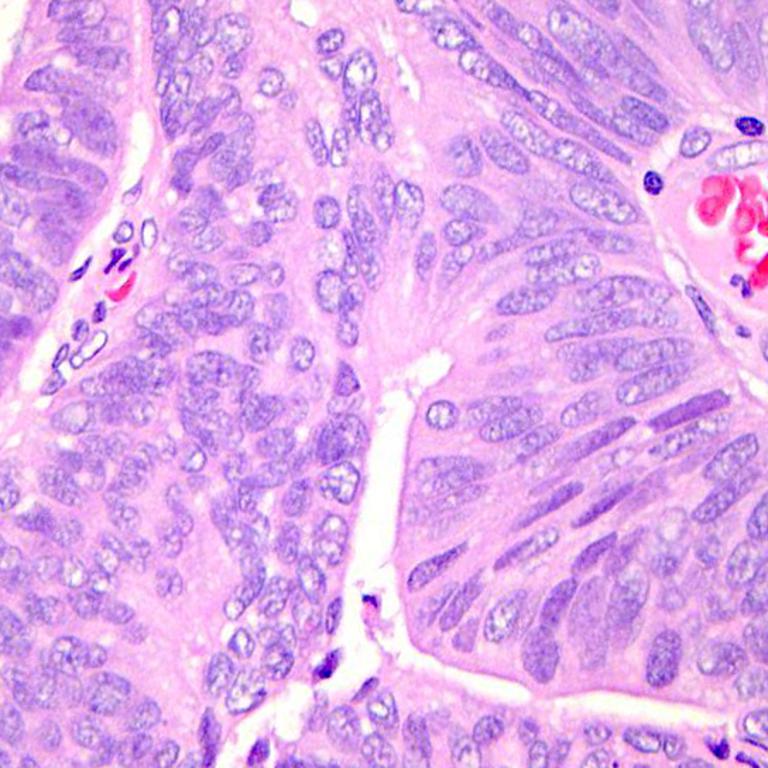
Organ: colon
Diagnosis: adenocarcinomas